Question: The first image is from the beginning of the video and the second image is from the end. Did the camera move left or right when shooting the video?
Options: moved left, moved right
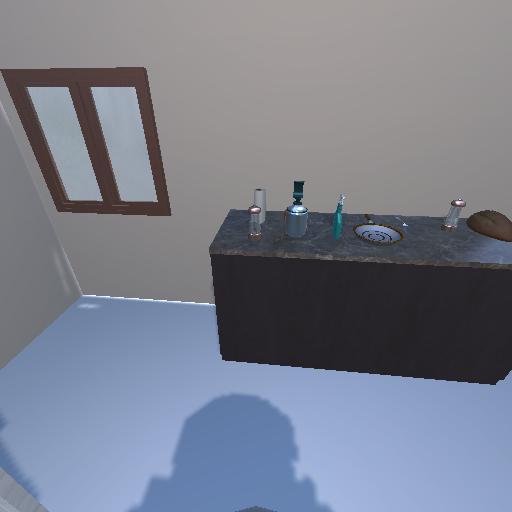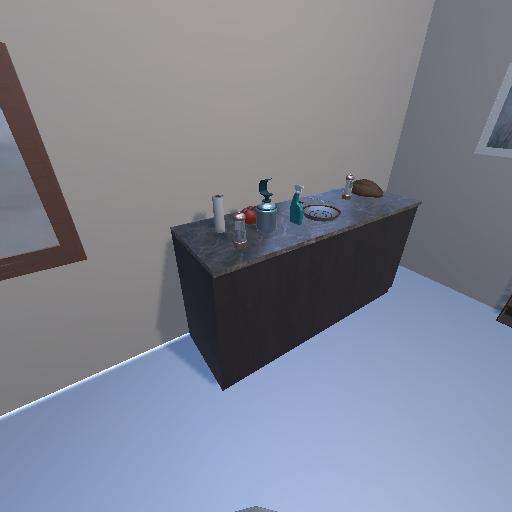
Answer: moved left